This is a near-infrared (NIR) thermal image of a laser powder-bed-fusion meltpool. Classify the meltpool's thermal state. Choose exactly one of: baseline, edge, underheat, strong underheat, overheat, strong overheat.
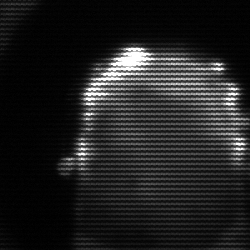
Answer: baseline